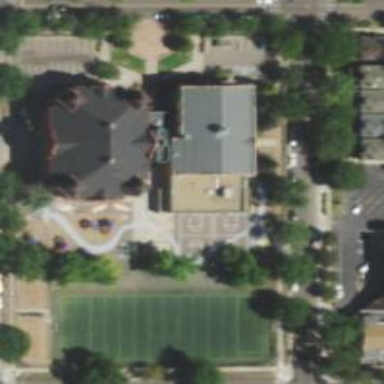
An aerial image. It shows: School.